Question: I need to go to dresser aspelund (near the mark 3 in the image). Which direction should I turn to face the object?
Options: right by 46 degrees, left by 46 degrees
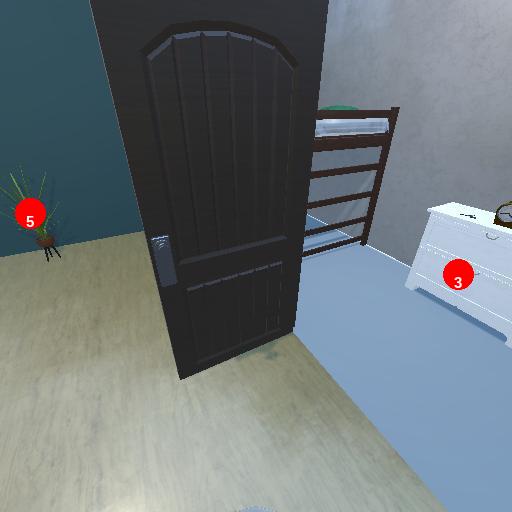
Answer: right by 46 degrees